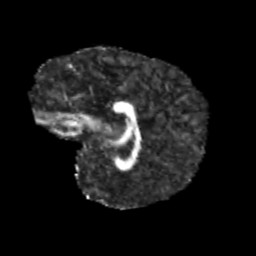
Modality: FA
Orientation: sagittal
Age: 11
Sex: male
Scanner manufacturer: siemens
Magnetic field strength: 3 T
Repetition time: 3.8 s
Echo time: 0.07 s